Question: I have an asp.net website set up on my localhost on port 88 using IIS(IIS 7.5), it works fine when I navigate to <URL> I get a Directory Listing --/ with the contents of the source folder of the website listed.
<URL>
When one of the script is then clicked a further Server Error in '/' Application occurs.
I have tried rebuilding the whole solution and enabled server side and client side debugging in IIS to no avail. The website makes use of a COM application, however I don't think that's where the issue is as the website works when I navigate to <URL>. I'm at a loss on what to do next to solve this issue. Thanks.
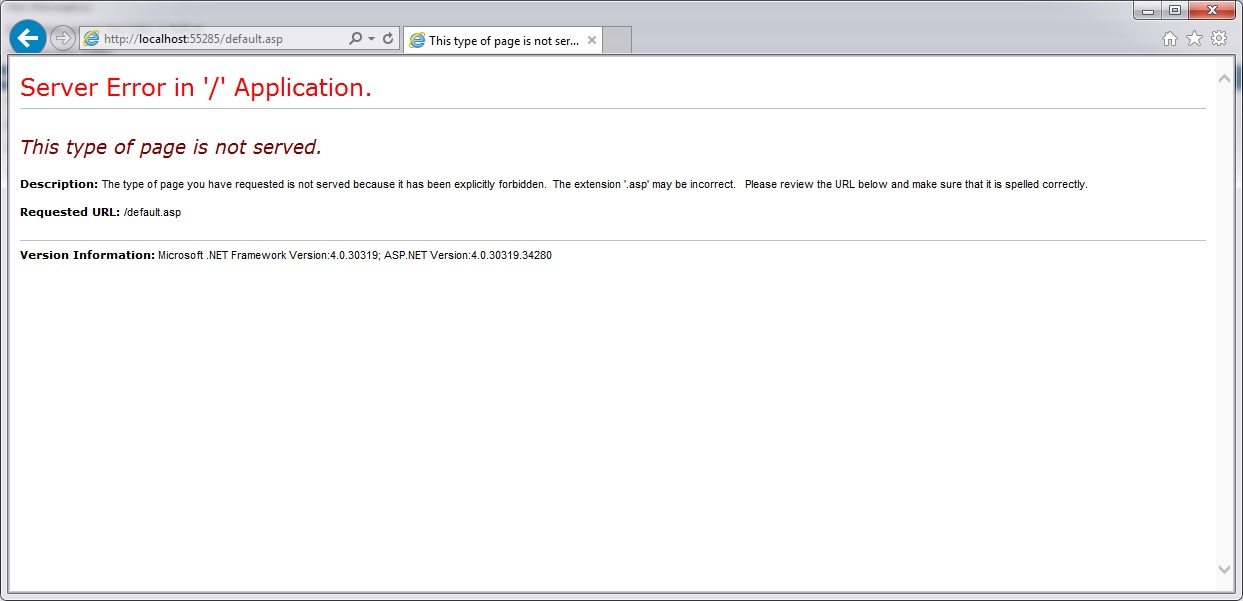
Answer: The fact that Visual Studio is loading localhost:55285 means that it is configured to debug using the Visual Studio development server, not IIS. It seems like you're better off debugging with IIS instead.
To do that, in Visual Studio:
1. Open the Project menu
2. Click '[project name] Properties' (second from bottom)
3. Click 'Web' on the left
4. Select 'Use Local IIS Web Server'
5. For 'Project URL' put "http://localhost:88"
6. Save, then try debugging again.